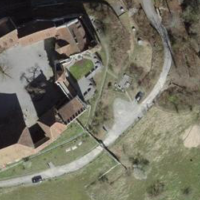
EUNIS habitat code: 52
Species observed at this site:
Tettigonia viridissima
Phaneroptera falcata
Centaurea scabiosa
Prunus padus
Coloeus monedula
Helicigona lapicida